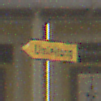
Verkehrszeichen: UmleitungswegweiserLinksweisend
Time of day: MorningAfternoon
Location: Outdoor (Urban)
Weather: PartlyCloudy
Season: NotSpecified
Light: Natural